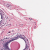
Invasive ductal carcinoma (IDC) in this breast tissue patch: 0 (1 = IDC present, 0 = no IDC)